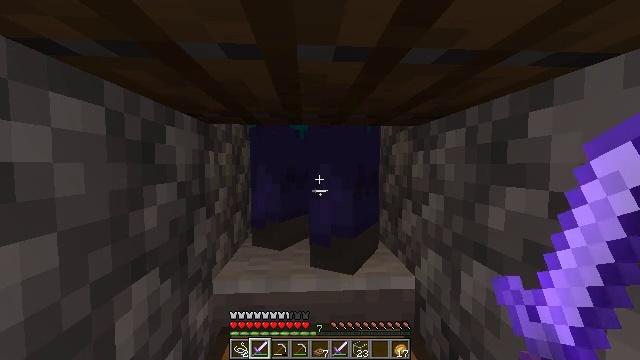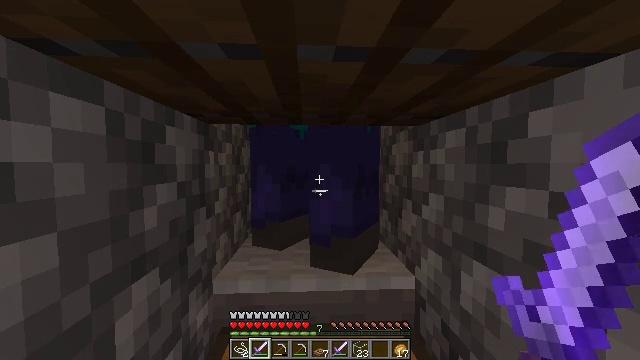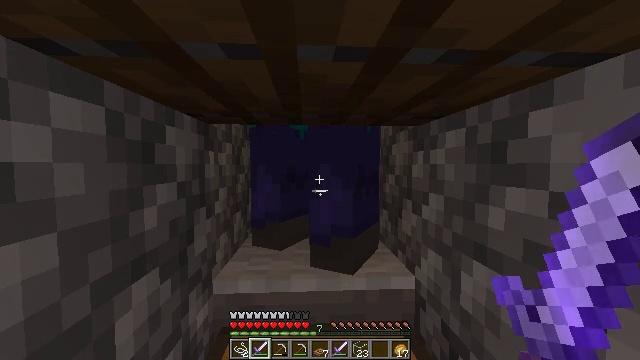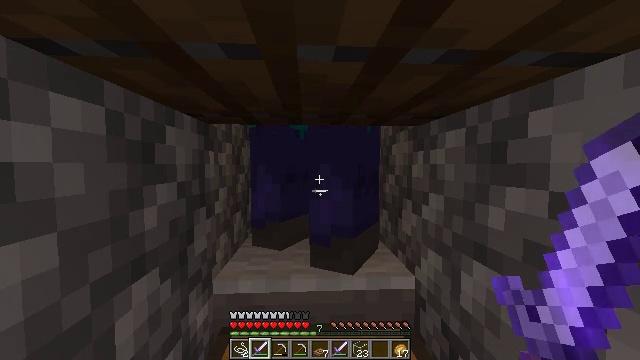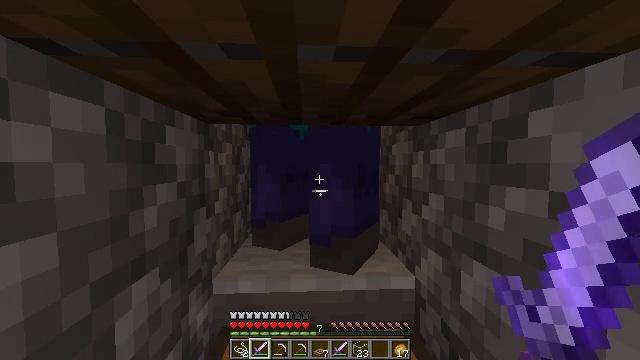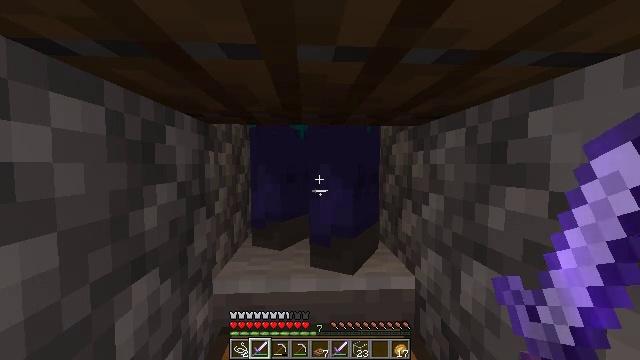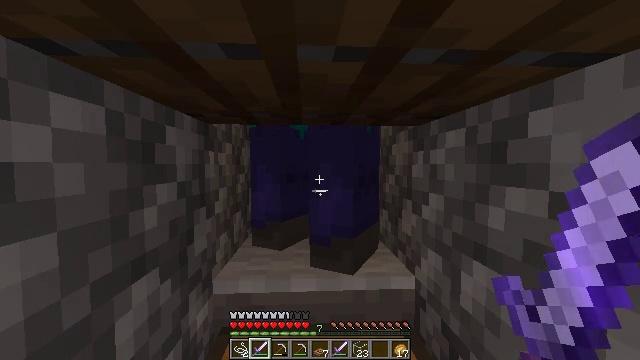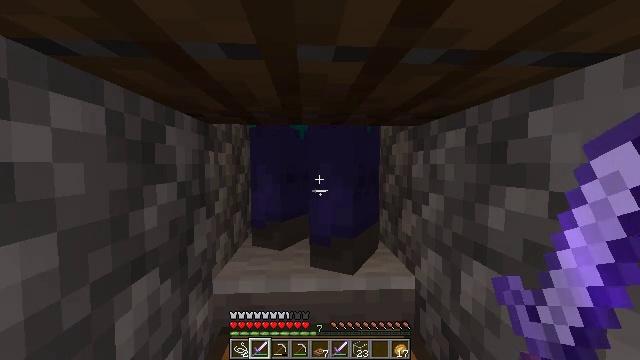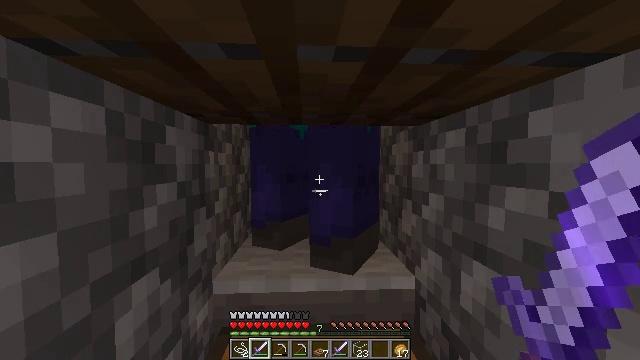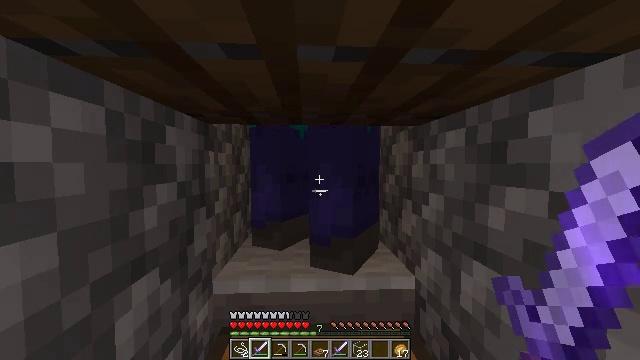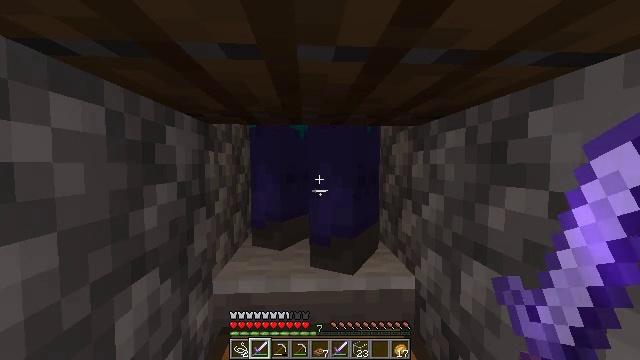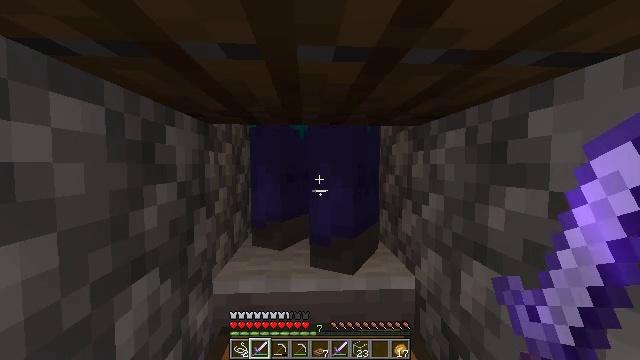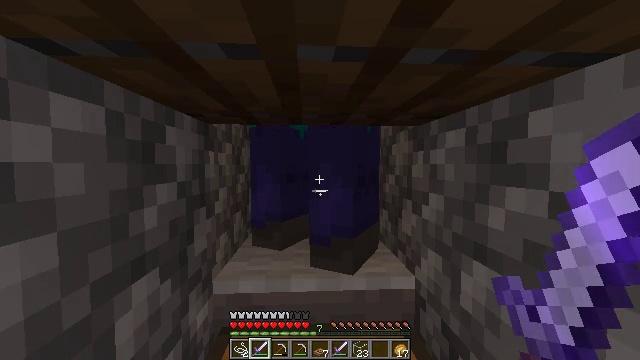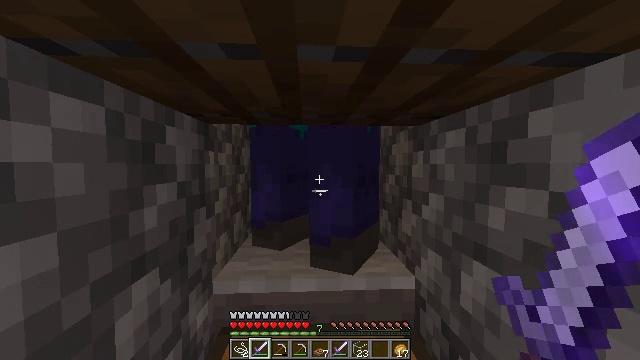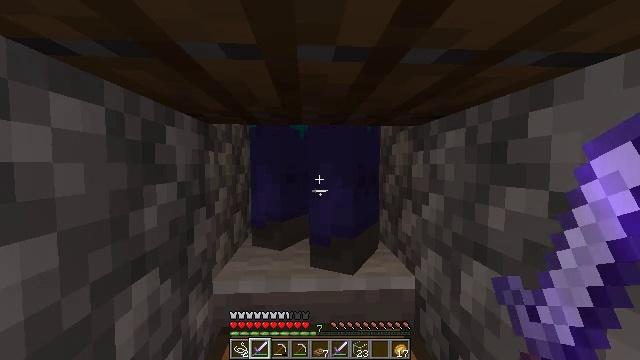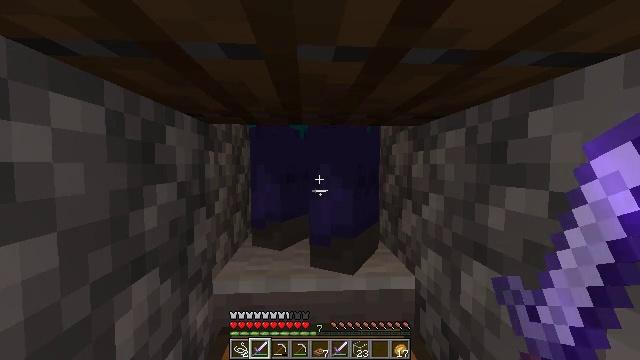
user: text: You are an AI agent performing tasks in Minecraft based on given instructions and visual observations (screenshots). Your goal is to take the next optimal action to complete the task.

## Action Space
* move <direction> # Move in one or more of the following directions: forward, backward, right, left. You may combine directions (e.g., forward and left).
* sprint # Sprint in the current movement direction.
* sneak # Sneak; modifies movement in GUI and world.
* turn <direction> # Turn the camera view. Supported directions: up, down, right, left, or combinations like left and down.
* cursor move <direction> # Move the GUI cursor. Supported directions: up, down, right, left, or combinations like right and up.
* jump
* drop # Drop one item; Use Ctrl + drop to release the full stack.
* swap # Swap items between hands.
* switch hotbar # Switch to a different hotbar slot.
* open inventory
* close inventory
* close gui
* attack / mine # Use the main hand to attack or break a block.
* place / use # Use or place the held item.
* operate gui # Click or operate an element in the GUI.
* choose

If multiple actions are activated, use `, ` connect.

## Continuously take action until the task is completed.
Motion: motion action
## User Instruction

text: Combat enemy.
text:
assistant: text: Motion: no_op
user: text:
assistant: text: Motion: no_op
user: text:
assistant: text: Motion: no_op
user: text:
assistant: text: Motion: no_op
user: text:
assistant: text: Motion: no_op
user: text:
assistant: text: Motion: no_op
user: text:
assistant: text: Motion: no_op
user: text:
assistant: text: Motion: no_op
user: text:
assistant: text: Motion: no_op
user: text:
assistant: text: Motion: no_op
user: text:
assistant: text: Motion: no_op
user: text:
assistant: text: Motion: no_op
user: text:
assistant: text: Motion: no_op
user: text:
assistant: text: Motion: no_op
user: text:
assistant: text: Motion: no_op
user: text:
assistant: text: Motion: no_op
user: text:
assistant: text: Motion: no_op
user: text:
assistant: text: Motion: no_op
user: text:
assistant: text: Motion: no_op
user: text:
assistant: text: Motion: no_op
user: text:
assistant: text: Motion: no_op
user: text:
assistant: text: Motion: no_op
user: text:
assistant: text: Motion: no_op
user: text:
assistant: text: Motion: no_op
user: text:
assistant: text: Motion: no_op
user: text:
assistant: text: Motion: no_op
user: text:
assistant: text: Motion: no_op
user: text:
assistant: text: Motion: no_op
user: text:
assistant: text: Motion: no_op
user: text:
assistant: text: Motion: no_op